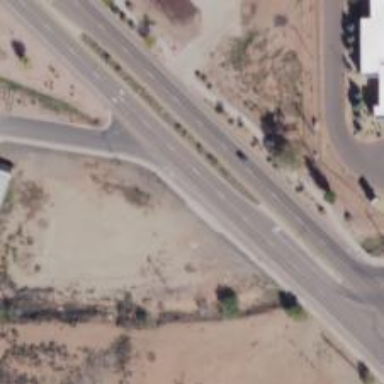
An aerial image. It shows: Abandoned road.